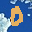
Label: 0